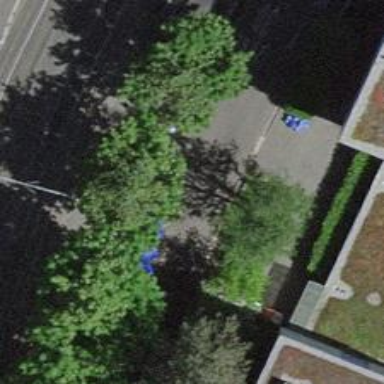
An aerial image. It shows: Recycling container in the area designated for recycling.